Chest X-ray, PA view. Patient: 19 years old, sex F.
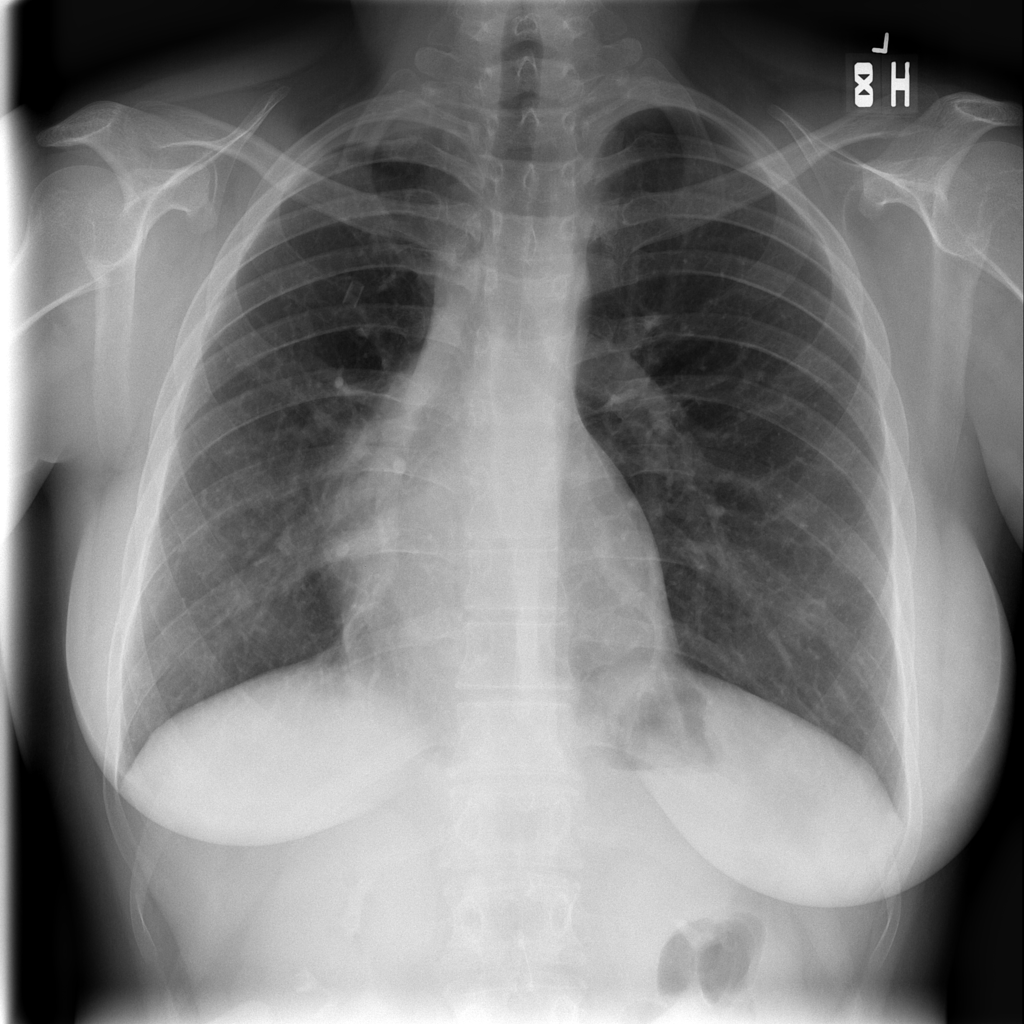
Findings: No Finding